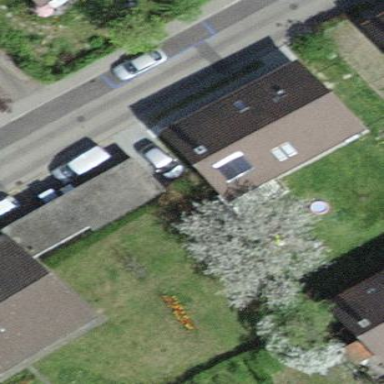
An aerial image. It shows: Residential building with gabled brown roof. The building itself is yellow in color.